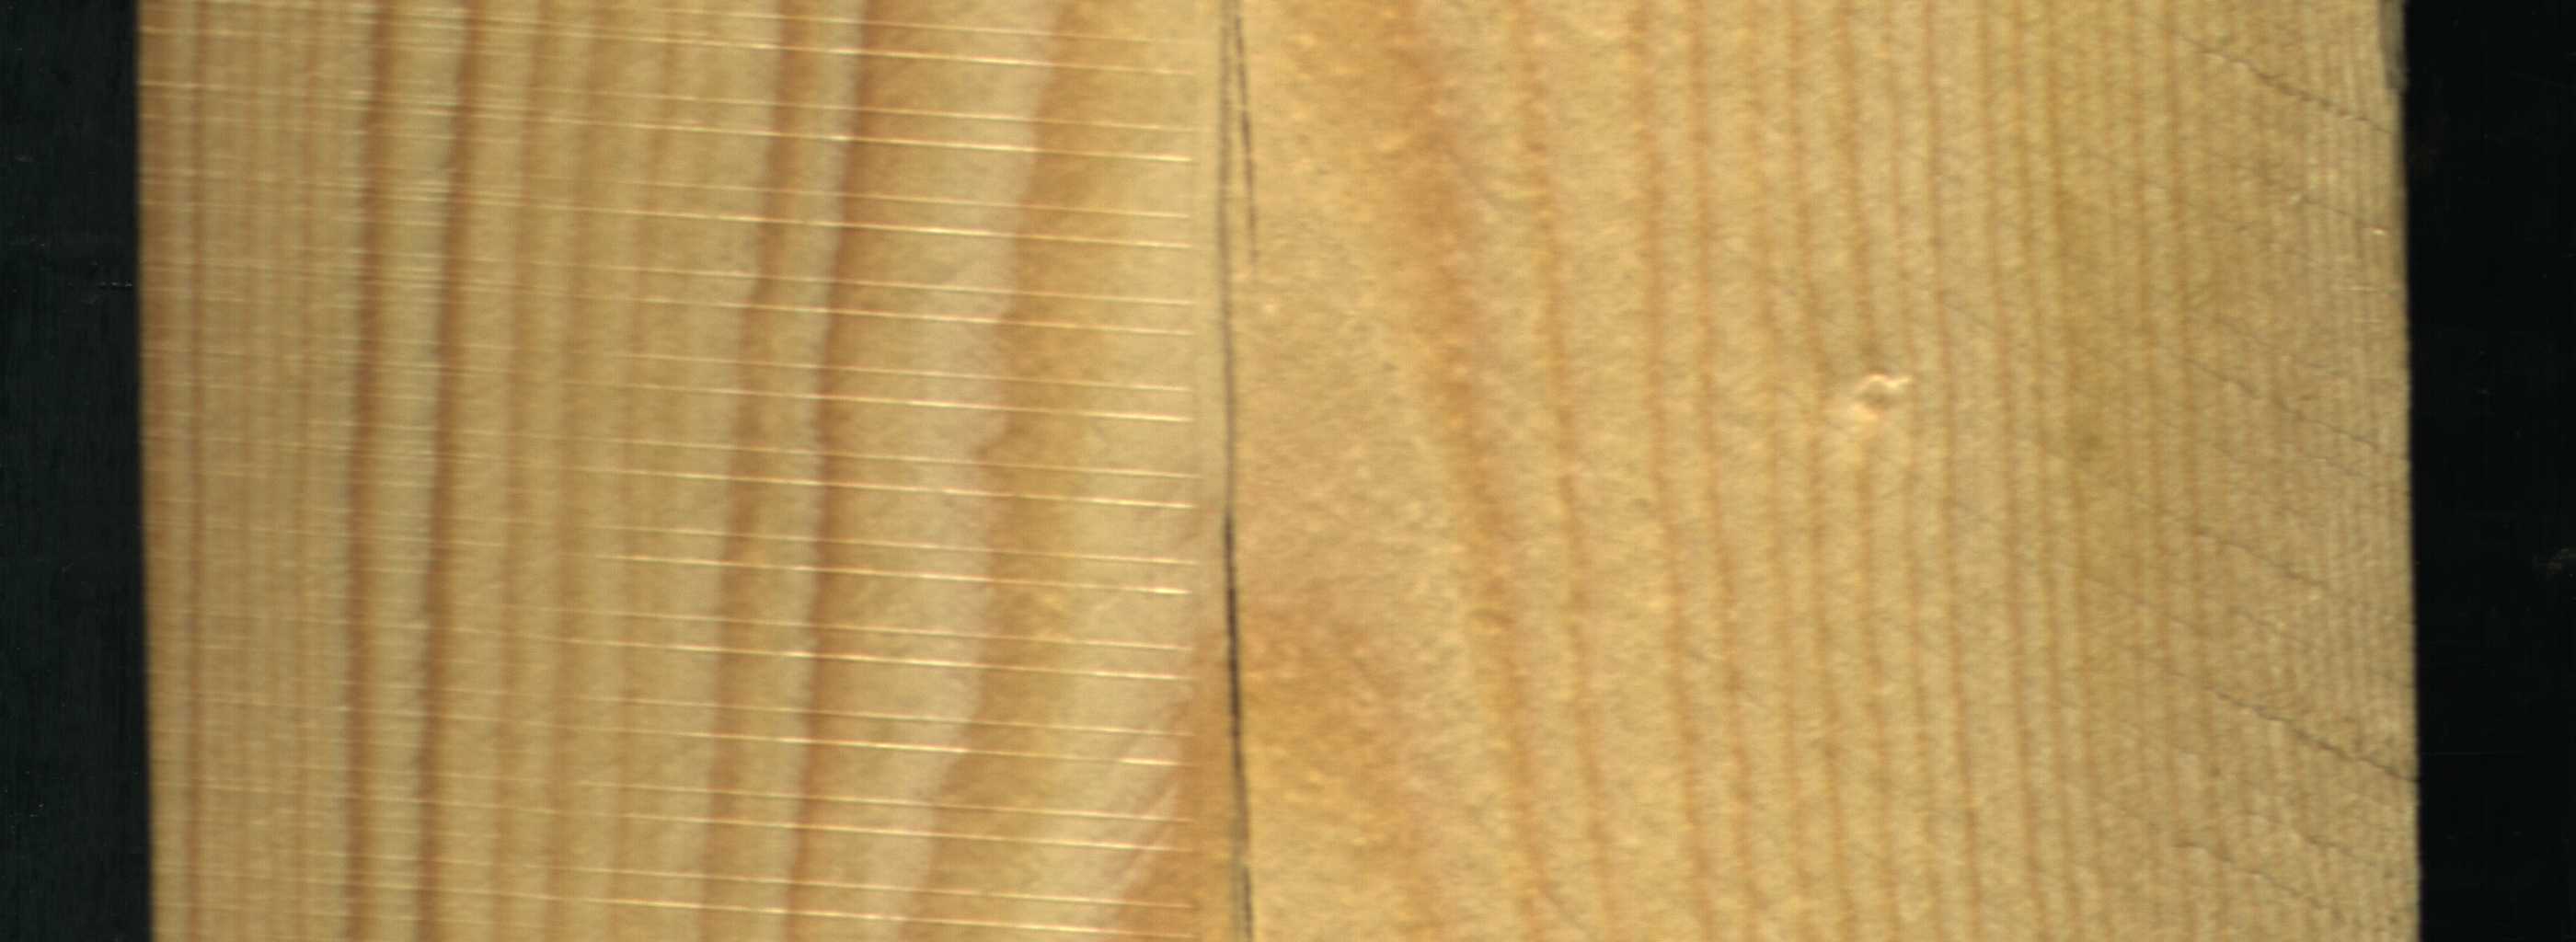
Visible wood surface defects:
Crack